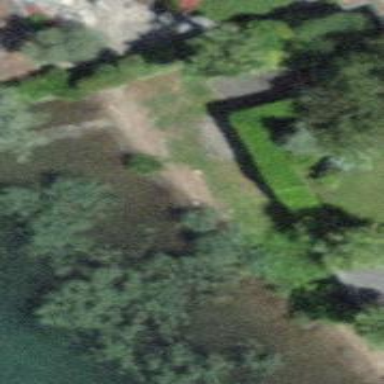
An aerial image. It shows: Red bench.